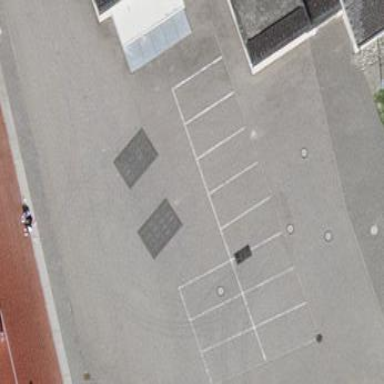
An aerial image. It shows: Parking area with surface.